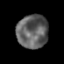
Tissue: prostate
Cell type: T cells
Senescence score: 0.2669
Nuclear area (px): 1026
Mean DAPI intensity: 96.167